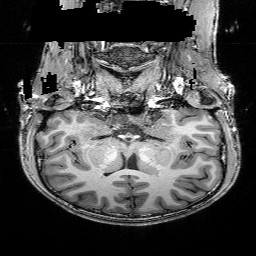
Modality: T1w
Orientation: sagittal
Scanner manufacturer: siemens
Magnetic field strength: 3 T
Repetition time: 2.25 s
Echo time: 0.00418 s